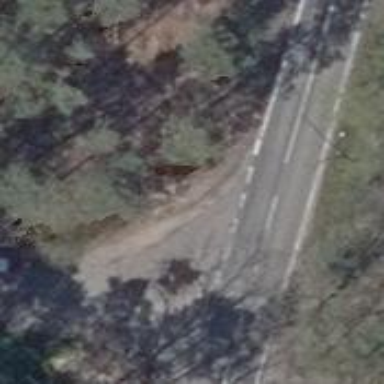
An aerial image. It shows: Emergency access point on the road.